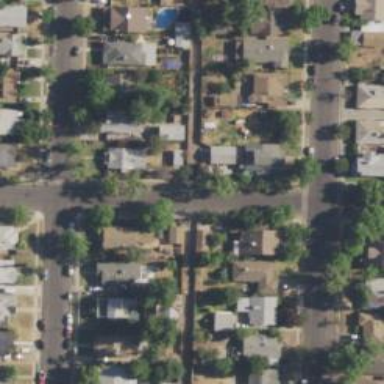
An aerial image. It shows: Alley classified as service road.